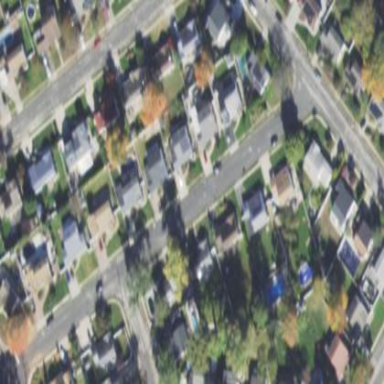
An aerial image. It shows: Sidewalk.